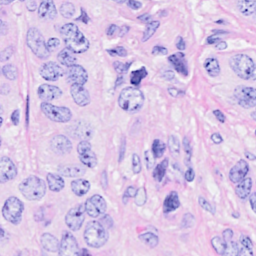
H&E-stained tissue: Breast